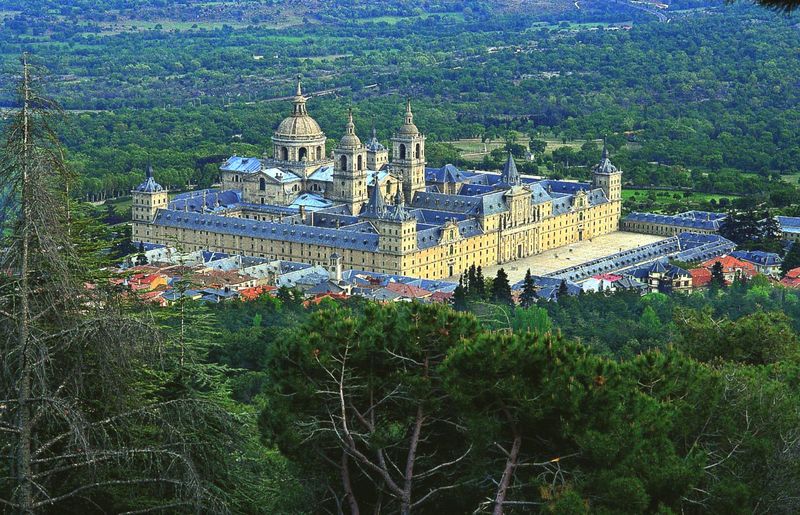
Titel: El Escorial, Klosterresidenz S. Lorenzo
Künstler: Juan B. de Toledo
Standort: El Escorial, Klosterresidenz S. Lorenzo (EU - E)
Schlagwörter: baum, blau, bäume, gelb, grün, stadt, fenster, licht, anlage, schloss, architektur, ebene, häuser, kirche, wald, turm, spanien, sommer, ansicht, bogen, fassade, italien, dächer, mauer, hof, platz, kuppel, könig, foto, oase, arkade, kloster, türme, palast, festung, kiefern, quadrat, bauwerk, tambour, monaco, geböude, monte carlo, bereg, quadat